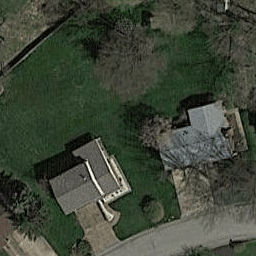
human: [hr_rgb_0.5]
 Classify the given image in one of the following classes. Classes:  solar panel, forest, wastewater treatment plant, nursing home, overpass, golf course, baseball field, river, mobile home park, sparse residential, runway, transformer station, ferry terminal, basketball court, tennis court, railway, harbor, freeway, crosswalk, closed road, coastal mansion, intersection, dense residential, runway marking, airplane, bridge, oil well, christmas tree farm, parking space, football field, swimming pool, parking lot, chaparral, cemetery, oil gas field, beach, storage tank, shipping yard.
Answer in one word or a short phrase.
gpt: sparse residential